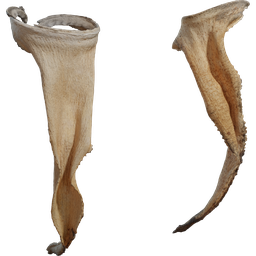
Label: nature